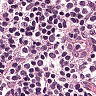
Metastatic tissue present: no